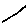
Label: line